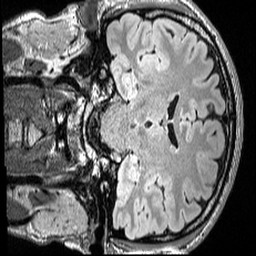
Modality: FLAIR
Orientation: coronal
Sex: male